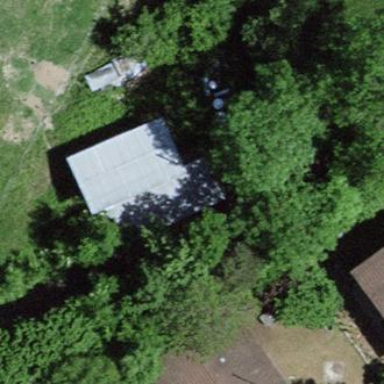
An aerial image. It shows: Simple house.